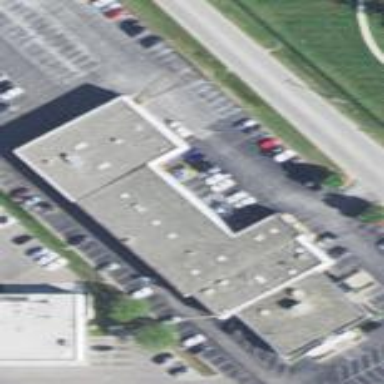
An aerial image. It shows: Commercial building housing car shop.